Question: Despite having more elements than fit the screen I can't seem to get a scroll behavior via touch or scroll wheel in the simulator or actual watch.

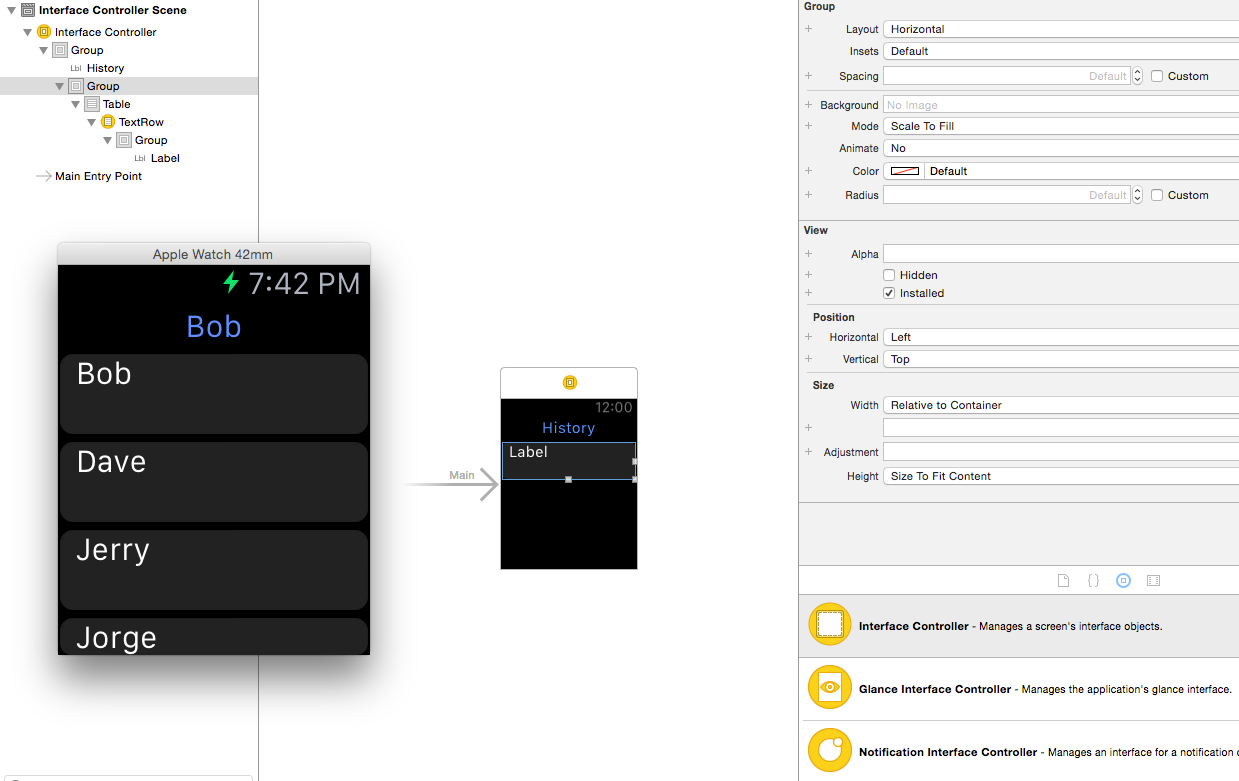
Answer: Tables don't behave properly when nested within a group. Remove the group and your tableview should scroll.
The HIG also mentions not to do this: <URL>